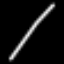
Label: line